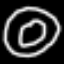
Label: donut